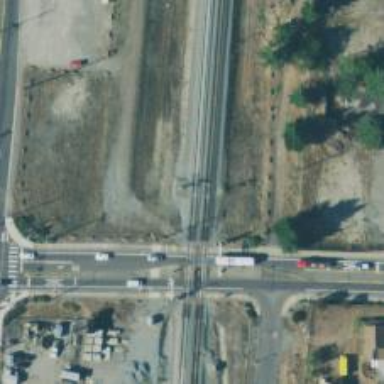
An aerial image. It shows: Railway signal.